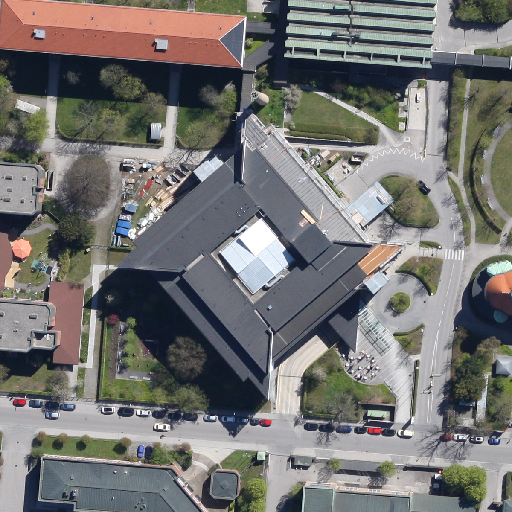
Referring expression: car in the parking area